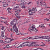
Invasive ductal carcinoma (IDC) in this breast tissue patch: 1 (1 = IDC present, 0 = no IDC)